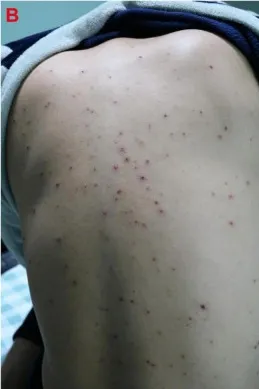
Extremities. In the father (Case 4).
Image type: medical_photograph (skin_photograph)